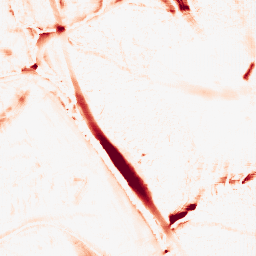
Category: morphological
Decomposition family: morphological_ellipse
Decomposition parameters: operation: opening
width: 20
height: 30
Upsampling method: fft_zeropad
Upsampling parameters: scale: 2
Upsampling scale: 2